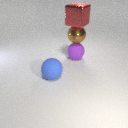
large brown metal sphere below large red metal cube